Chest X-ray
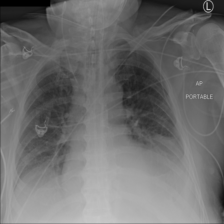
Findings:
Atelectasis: negative
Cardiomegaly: negative
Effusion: negative
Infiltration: negative
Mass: negative
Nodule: negative
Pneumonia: negative
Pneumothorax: negative
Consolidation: negative
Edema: negative
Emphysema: negative
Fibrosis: negative
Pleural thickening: negative
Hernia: negative